Question: (Sorry, I'm not good at English)

I want to make button same size. But It was not same size.
How I can make its size same?
'''
<div class="filter pull-right" style="padding:8px">
<!-- Split button -->
<div class="btn-group">
<button type="button" class="btn btn-danger">Action</button>
<button type="button" class="btn btn-danger" data-toggle="dropdown">
<span class="caret"></span>
<span class="sr-only">Toggle Dropdown</span>
</button>
<ul class="dropdown-menu" role="menu">
<li><a href="#">Action</a></li>
<li><a href="#">Another action</a></li>
<li><a href="#">Something else here</a></li>
<li class="divider"></li>
<li><a href="#">Separated link</a></li>
</ul>
</div>
</div>
'''
'
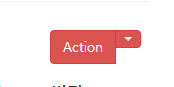
Answer: Try this:
Use 'btn-group' class
'''
<div class="btn-group">
<button type="button" class="btn btn-danger">Action</button>
<button type="button" class="btn btn-danger dropdown-toggle" data-toggle="dropdown">
&nbsp;
<span class="caret"></span>
<span class="sr-only">Toggle Dropdown</span>
</button>
<ul class="dropdown-menu" role="menu">
<li><a href="#">Action</a></li>
<li><a href="#">Another action</a></li>
<li><a href="#">Something else here</a></li>
<li class="divider"></li>
</ul>
</div>
'''